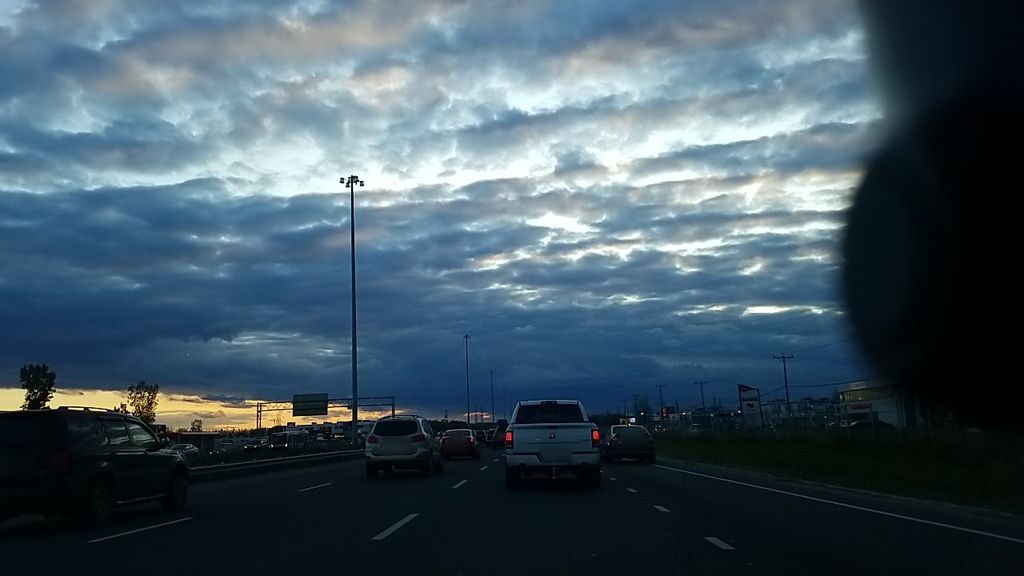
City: montreal